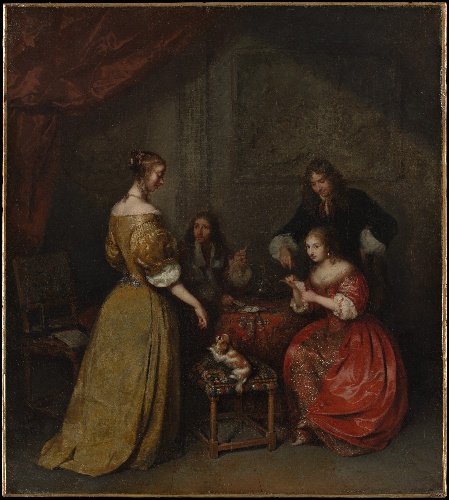
Title: The Card Party
Artist: Caspar Netscher
Artist bio: Dutch, Heidelberg 1639?–1684 The Hague
Date: ca. 1665
Object type: Painting
Classification: Paintings
Medium: Oil on canvas
Dimensions: 19 3/4 x 17 3/4 in. (50.2 x 45.1 cm)
Department: European Paintings
Credit line: Marquand Collection, Gift of Henry G. Marquand, 1889
Accession year: 1889
Repository: Metropolitan Museum of Art, New York, NY
Tags: Interiors|Men|Women|Playing Cards|Dogs|Games